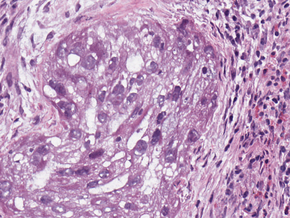
Tumor epithelial tissue: yes
Tumor-associated stroma tissue: yes
Normal tissue: no